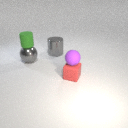
small green rubber cylinder above large gray metal sphere